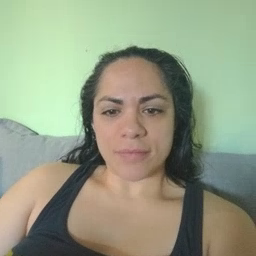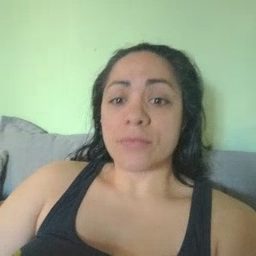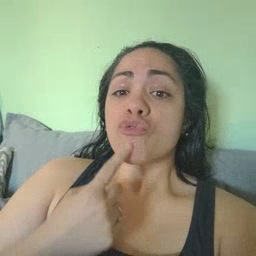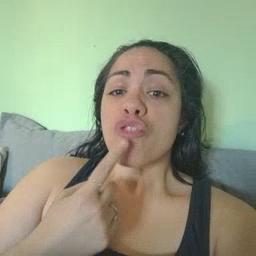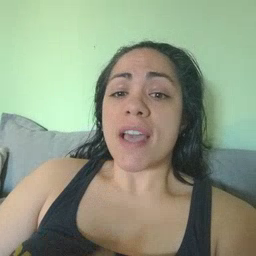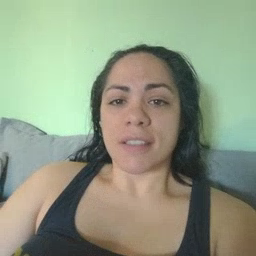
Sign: red